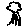
Label: tree